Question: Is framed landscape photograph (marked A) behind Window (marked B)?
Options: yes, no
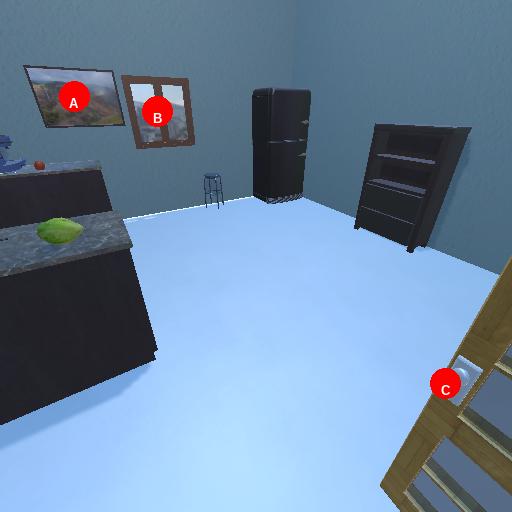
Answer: yes